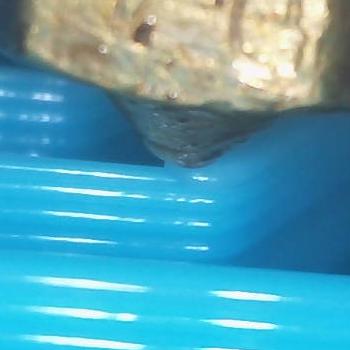
Flow rate: 238%